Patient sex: F
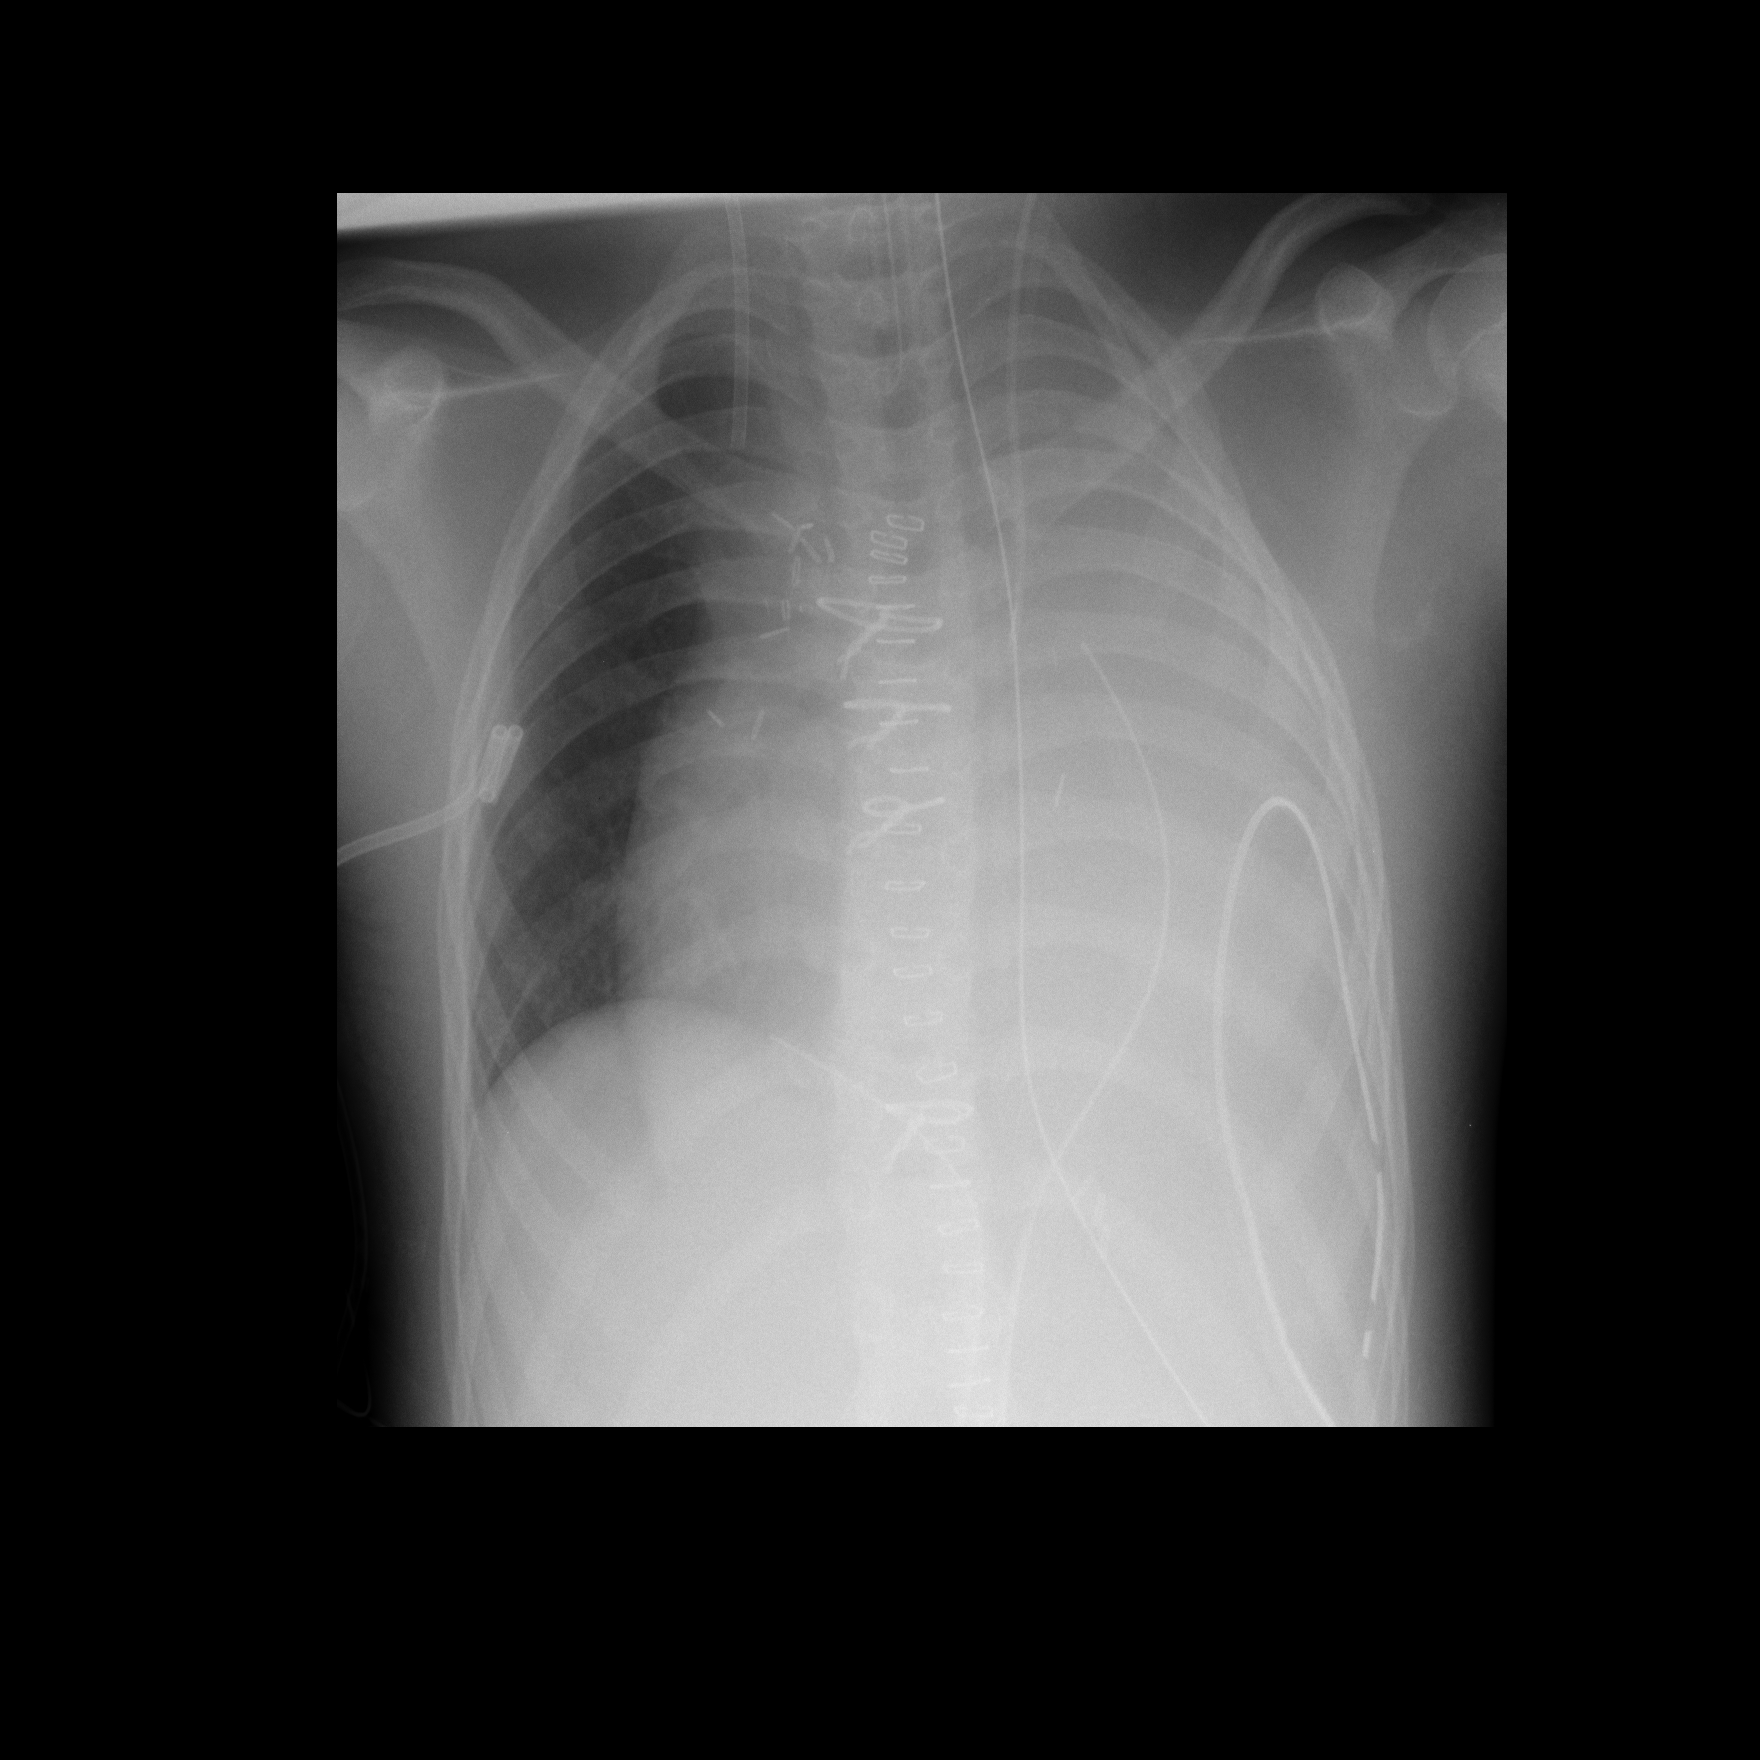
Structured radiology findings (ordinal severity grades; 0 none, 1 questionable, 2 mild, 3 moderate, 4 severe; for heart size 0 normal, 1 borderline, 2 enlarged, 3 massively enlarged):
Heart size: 2
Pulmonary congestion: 0
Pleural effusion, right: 0
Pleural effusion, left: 4
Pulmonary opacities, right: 0
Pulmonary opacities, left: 4
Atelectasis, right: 1
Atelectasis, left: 4